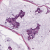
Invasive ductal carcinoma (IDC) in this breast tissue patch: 1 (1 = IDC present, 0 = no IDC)